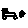
Label: car